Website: macys
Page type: billing-address
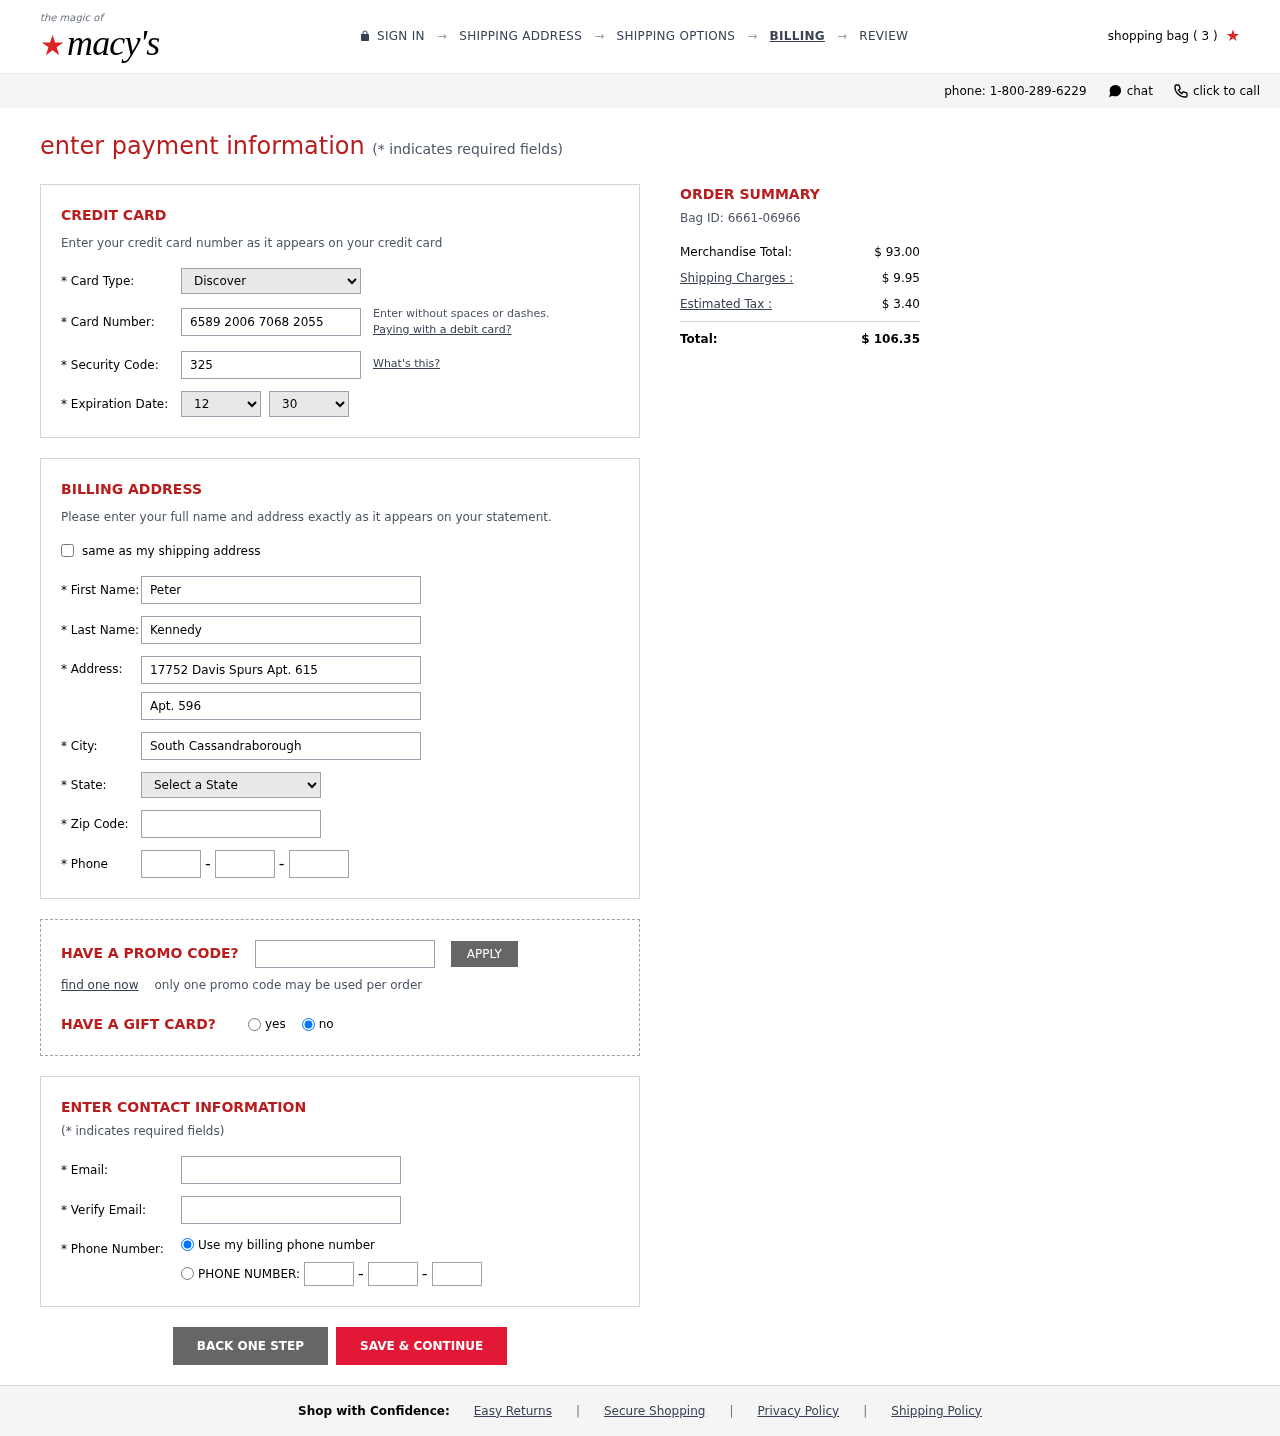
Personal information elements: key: PII_CARD_CVV
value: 325
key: PII_CARD_EXPIRY_MONTH
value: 12
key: PII_CARD_EXPIRY_YEAR
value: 30
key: PII_CARD_NUMBER
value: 6589 2006 7068 2055
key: PII_CARD_TYPE
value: Discover
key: PII_CITY
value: South Cassandraborough
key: PII_EMAIL
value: peterkennedy@hotmail.com
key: PII_FIRSTNAME
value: Peter
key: PII_LASTNAME
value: Kennedy
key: PII_PHONE_AREA
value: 286
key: PII_PHONE_PREFIX
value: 403
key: PII_PHONE_SUFFIX
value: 0335
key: PII_POSTCODE
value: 35633
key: PII_STATE_ABBR
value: ME
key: PII_STREET
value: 17752 Davis Spurs Apt. 615
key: PII_STREET2
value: Apt. 596
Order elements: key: ORDER_NUM_ITEMS
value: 3
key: ORDER_ID
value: Bag ID: 6661-06966
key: ORDER_SUBTOTAL
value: $ 93.00
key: ORDER_SHIPPING_COST
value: $ 9.95
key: ORDER_TAX
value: $ 3.40
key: ORDER_TOTAL
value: $ 106.35